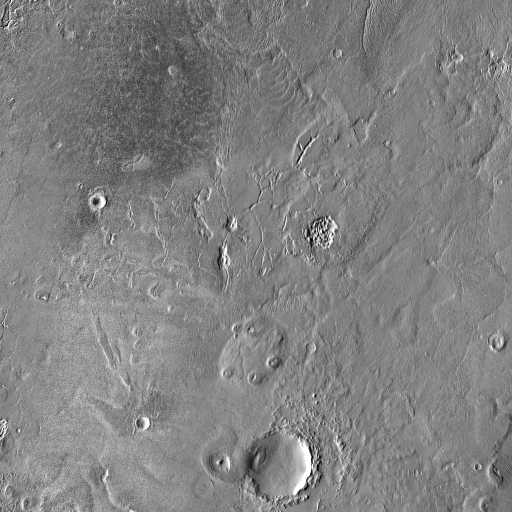
Crater classes present: Background, Other, Buried